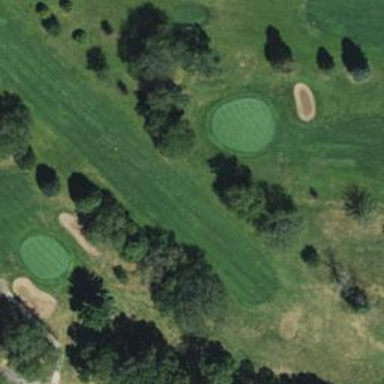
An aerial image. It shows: Rough area in golf course.